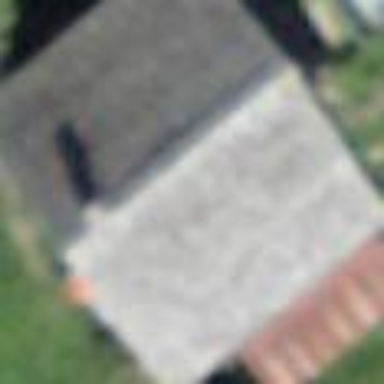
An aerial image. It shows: Rural barn.